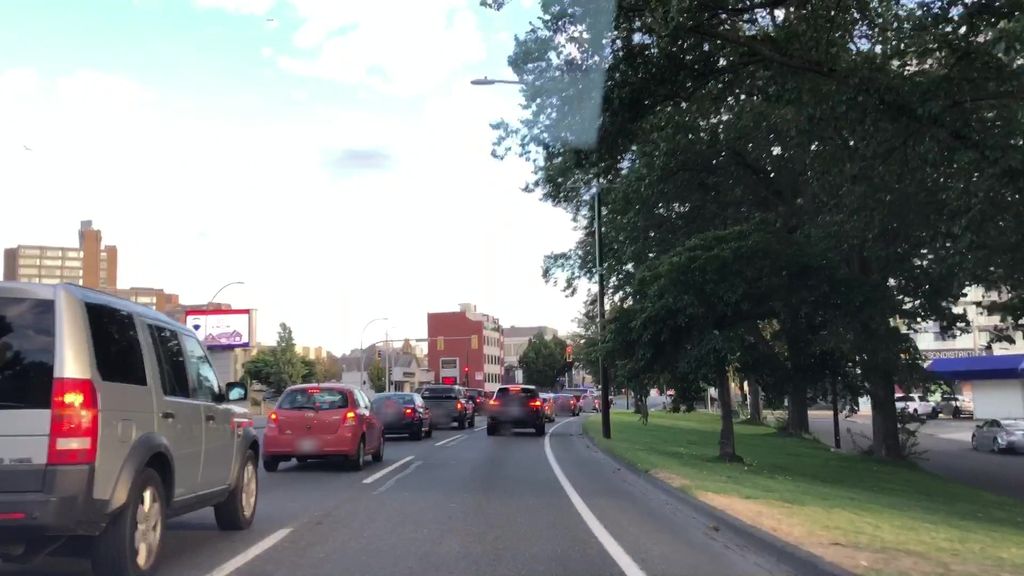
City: victoria